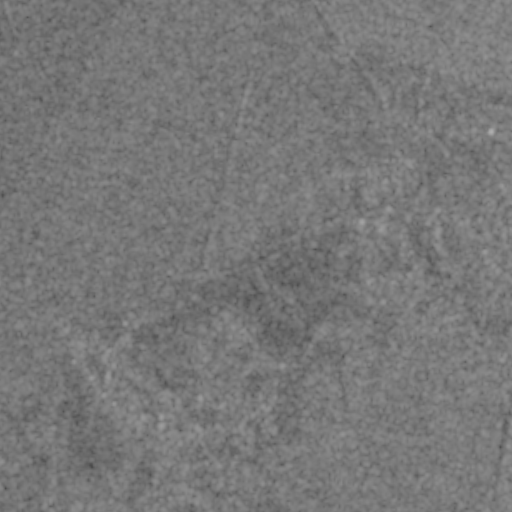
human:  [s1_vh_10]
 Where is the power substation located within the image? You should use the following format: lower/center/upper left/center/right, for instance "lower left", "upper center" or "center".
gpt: The power substation is located in the lower right of the image.
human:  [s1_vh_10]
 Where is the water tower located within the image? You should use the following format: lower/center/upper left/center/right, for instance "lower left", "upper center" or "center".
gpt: The water tower is located in the upper right of the image.
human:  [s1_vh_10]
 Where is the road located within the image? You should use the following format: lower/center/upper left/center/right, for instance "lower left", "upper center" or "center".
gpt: There is no road in the image.

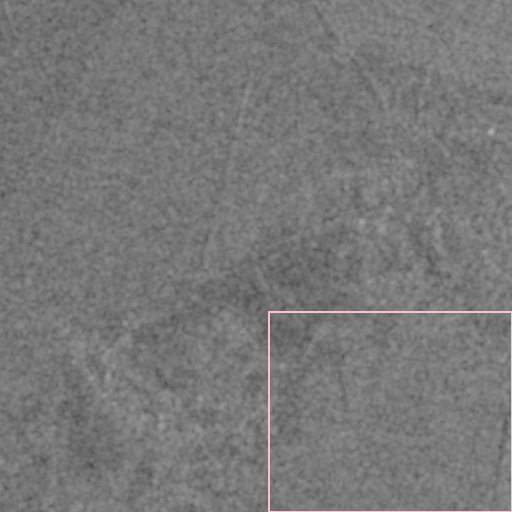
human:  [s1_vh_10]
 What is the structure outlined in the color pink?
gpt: The structure outlined in pink is a crop field.
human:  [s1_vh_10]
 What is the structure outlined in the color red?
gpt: There is no red outline.